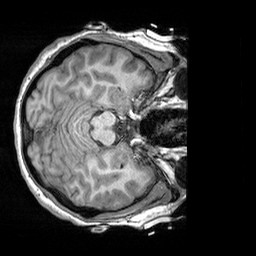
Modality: T1w
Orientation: axial
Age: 20
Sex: female
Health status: healthy
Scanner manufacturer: siemens
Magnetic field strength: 3 T
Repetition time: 2.3 s
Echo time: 0.00303 s